Question: I'm having trouble to find the best way to draw the below shape. I'm using the below code to draw an 'Ellipse' on visual layer.
But how can I only brush the quarters? I think it can be done using 'LinearGradientBrush' or 'RadialGradientBrush' but I don't know how use it.
'''
var cntrpoint = space.FlipYAxis(x2, y2);
dc.DrawEllipse(Brushes.Transparent, pen, cntrpoint, 30, 30);
'''

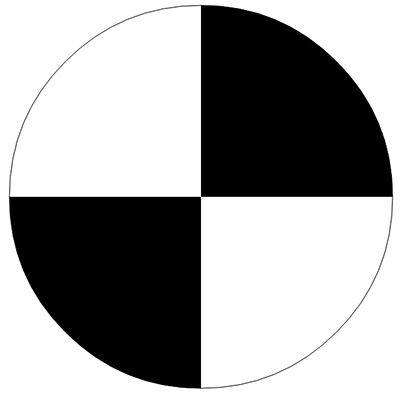
Answer: Like this:
'''
var geometry = new GeometryGroup();
geometry.Children.Add(new RectangleGeometry(new Rect(1, 0, 1, 1)));
geometry.Children.Add(new RectangleGeometry(new Rect(0, 1, 1, 1)));
var drawing = new GeometryDrawing(Brushes.Black, null, geometry);
var brush = new DrawingBrush(drawing);
dc.DrawEllipse(brush, pen, cntrpoint, 30, 30);
'''